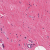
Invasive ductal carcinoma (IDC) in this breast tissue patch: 0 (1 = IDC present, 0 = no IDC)